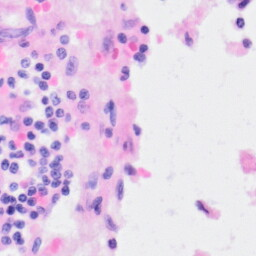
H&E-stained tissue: Kidney